Interaction volume radius: 5 \u00c5
Interaction volume height: 25 \u00c5
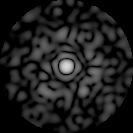
Disorder parameter: 0.8746